九年级 · 度量几何学
如图, 点 $A, B, C$ 是圆 $O$ 上的三点, 且四边形 $O A B C$ 是平行四边形, $O D \perp A B$ 交圆 $O$ 于点 $D$, 则 $\angle O A D$ 等于（）

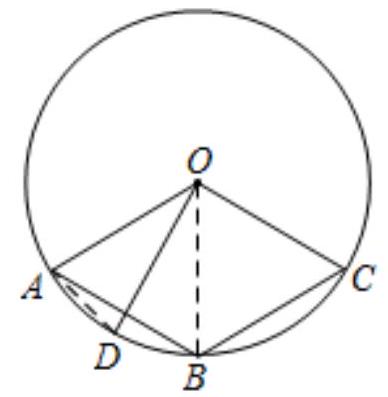
A. $72.5^{\circ}$
B. $75^{\circ}$
C. $80^{\circ}$
D. $82.5^{\circ}$

答案: B
解析: mathrm{B}$

【详解】解: 连接 $O B, A D$,

$\because$ 四边形 $A B C O$ 是平行四边形,

$\therefore A B=O C, O A / / B C$.

$\because O A=O C$,

$\therefore \triangle O A B$ 是等边三角形,

$\therefore \angle A O B=60^{\circ}$.

$\because O D \perp O B$,

$\therefore \angle A O D=30^{\circ}, O D \perp B C$,

$\therefore \angle B O D=\angle A O D=90^{\circ}-60^{\circ}=30^{\circ}$,

$\therefore \angle D A B=15^{\circ}$,

$\therefore \angle O A D=60^{\circ}+15^{\circ}=75^{\circ}$,

故选 B.